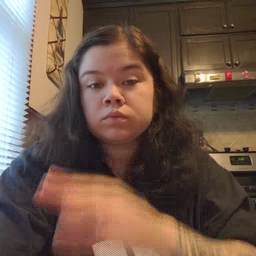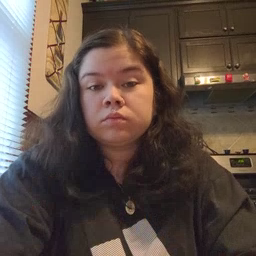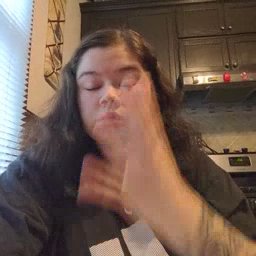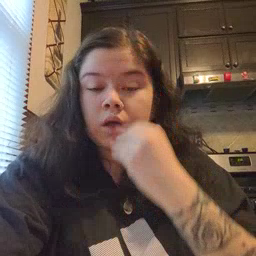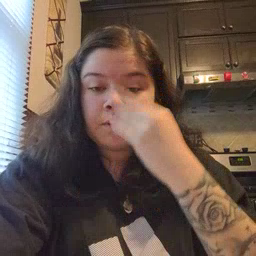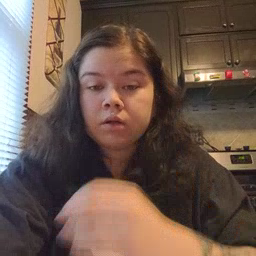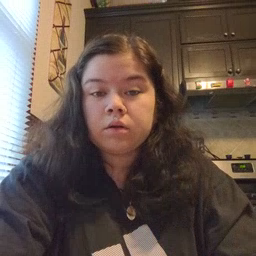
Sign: sleepy